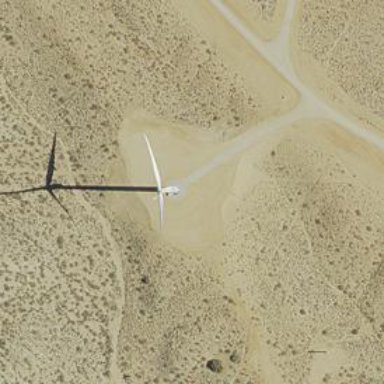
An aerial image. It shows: Wind turbine generator that utilizes wind as its source for generating electricity. It is of the horizontal axis type.